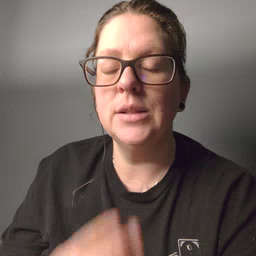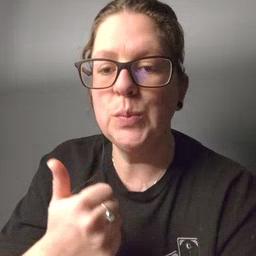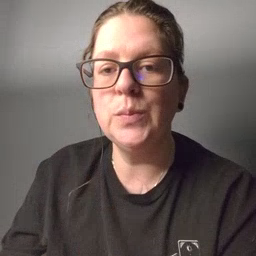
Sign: cute